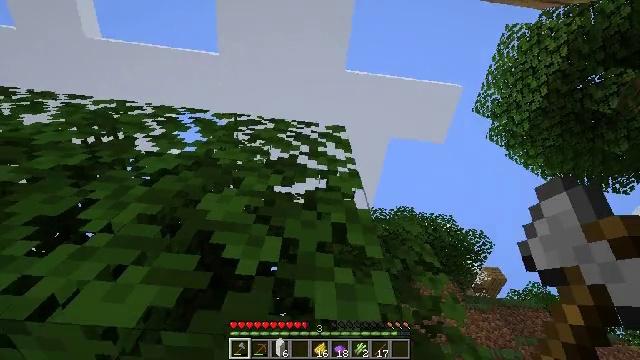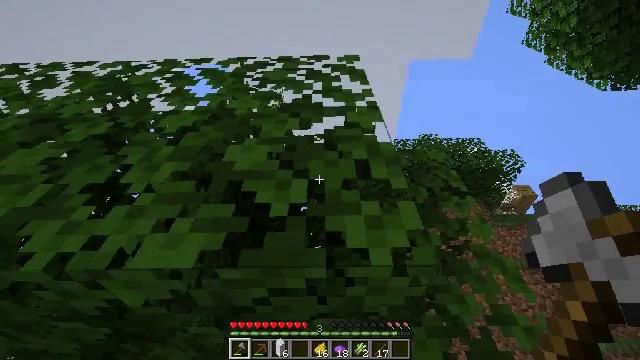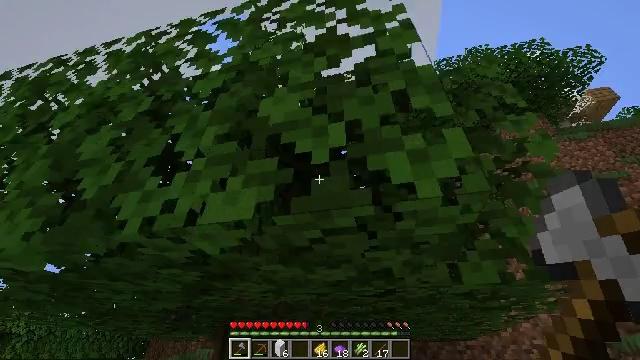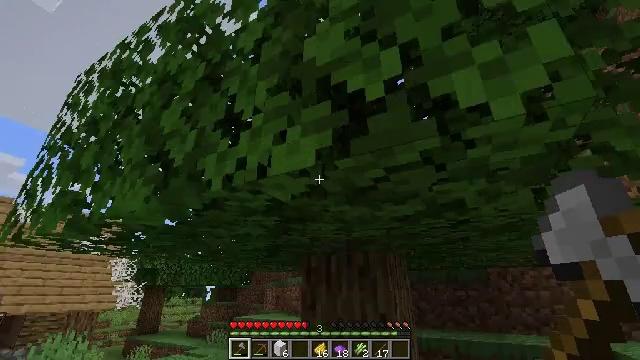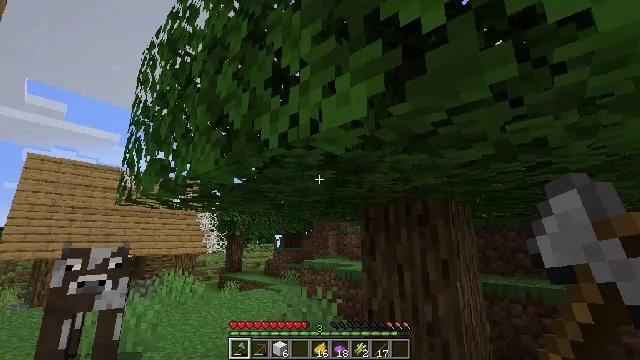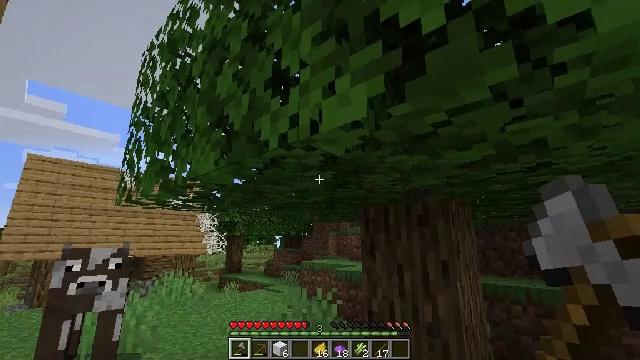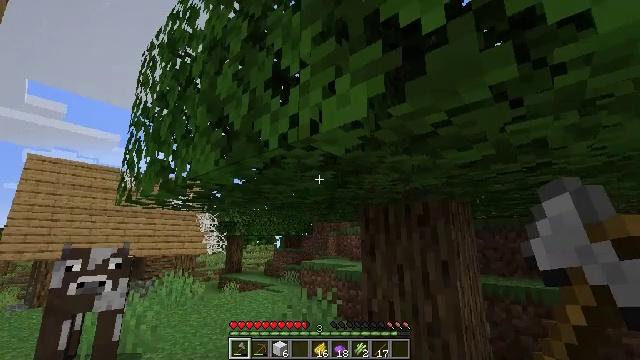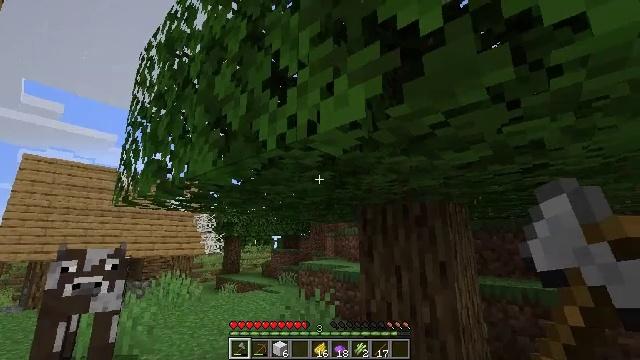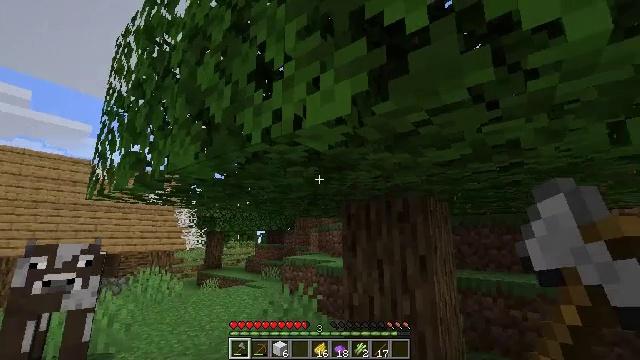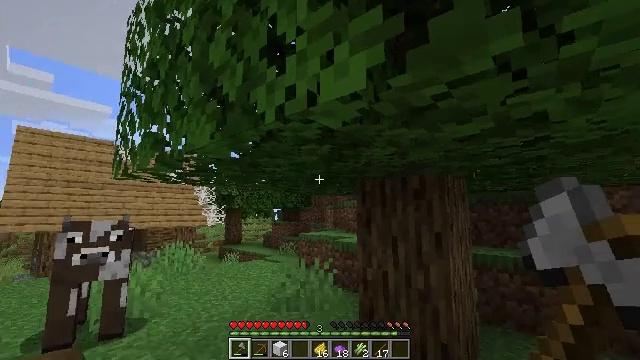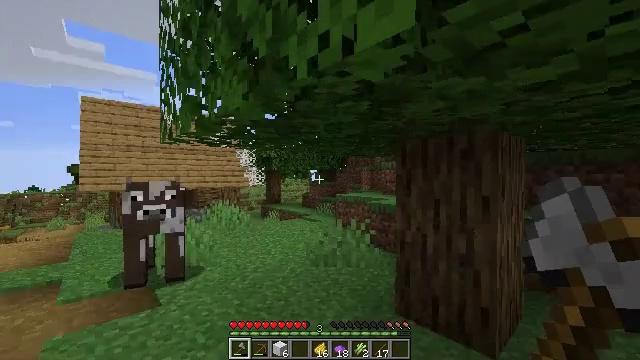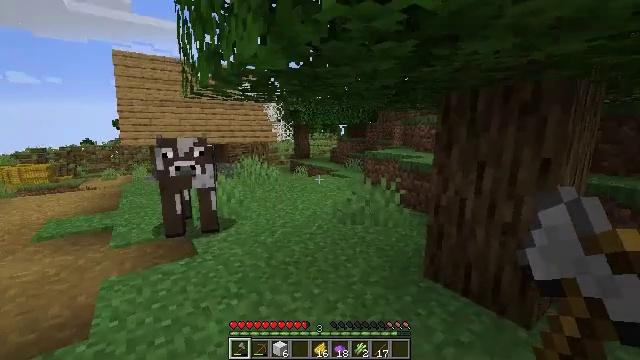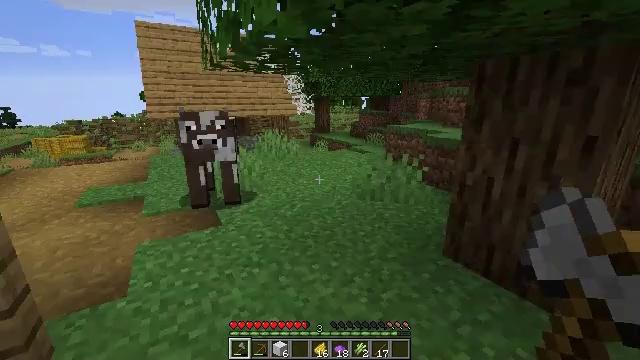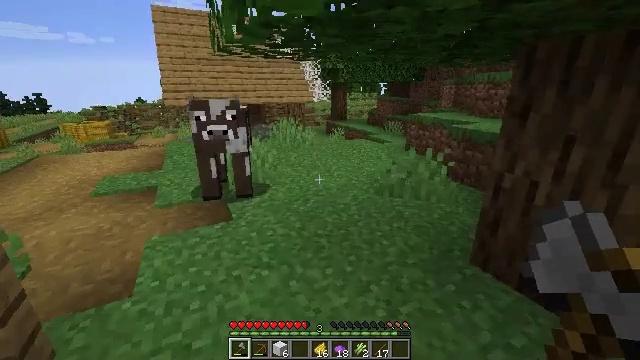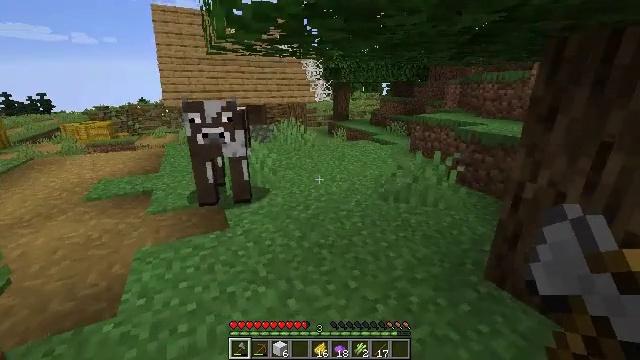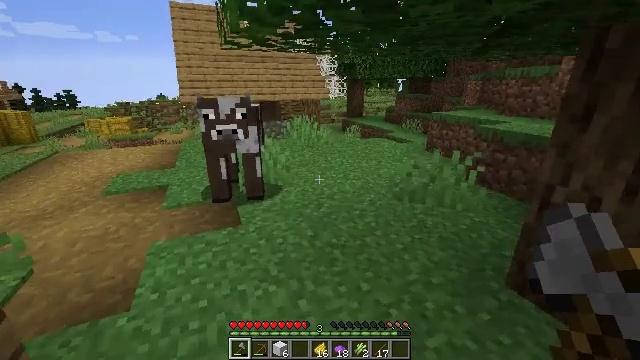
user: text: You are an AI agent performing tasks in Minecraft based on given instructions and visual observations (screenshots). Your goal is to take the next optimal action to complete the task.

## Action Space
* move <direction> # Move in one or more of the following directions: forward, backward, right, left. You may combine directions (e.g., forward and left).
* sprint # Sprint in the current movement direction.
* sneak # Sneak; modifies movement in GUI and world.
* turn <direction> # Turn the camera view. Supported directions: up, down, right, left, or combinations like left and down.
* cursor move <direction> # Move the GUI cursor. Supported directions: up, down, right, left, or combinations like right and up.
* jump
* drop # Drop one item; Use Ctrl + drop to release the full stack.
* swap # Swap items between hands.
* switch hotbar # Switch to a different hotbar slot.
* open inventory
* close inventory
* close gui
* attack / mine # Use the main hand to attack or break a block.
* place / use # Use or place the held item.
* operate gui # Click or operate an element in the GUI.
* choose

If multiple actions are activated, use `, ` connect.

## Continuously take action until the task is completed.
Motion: motion action
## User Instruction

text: Break the white wool for crafting.
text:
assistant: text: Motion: turn left and down
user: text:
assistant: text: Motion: turn left and down
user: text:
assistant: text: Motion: turn left and down
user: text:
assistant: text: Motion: turn left and down
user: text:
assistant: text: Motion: no_op
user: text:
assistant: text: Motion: no_op
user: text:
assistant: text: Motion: no_op
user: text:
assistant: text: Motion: turn right and down
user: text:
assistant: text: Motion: turn left and down
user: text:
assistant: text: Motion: move forward, turn left and down
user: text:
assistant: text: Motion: move forward, turn left and down
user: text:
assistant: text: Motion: move forward, turn left and down
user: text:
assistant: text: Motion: move forward, turn left and down
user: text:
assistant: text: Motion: no_op
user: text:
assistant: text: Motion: move forward, turn left
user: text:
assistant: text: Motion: move forward, turn left
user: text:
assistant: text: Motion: move forward
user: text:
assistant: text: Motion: move forward
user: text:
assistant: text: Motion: move forward
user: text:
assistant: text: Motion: move forward, turn left
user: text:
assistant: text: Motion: move forward, turn left and up
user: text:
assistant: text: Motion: move forward, turn left and up
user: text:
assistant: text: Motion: move forward, turn left and down
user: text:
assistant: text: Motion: move forward, turn left and up
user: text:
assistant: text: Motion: move forward
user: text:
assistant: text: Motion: move forward
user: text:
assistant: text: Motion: move forward
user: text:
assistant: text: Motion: move forward
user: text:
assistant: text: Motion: move forward, turn right
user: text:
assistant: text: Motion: move forward, turn down